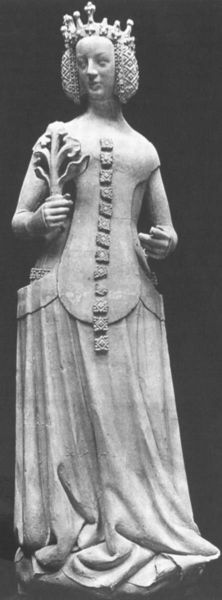
Titel: Kaminstatue im Schloß des Herzogs Jean de Berry in Poitiers, Isabella von Bayern (Gipsabguß)
Institution: Paris, Musée des Monuments francais
Schlagwörter: baum, hand, kopf, blume, blumen, finger, frau, grau, haar, kleid, marmor, mund, nase, ohr, schwarz, weiss, blüten, dame, rock, alt, jung, arme, augen, falten, gesicht, stein, bildnis, hände, auge, gewand, pflanze, knopf, krone, locken, ohren, schultern, skulptur, statue, lächeln, stab, kette, weiblich, büste, faltenwurf, plastik, knöpfe, zweig, kunst, gotisch, antik, königin, netz, zierleiste, königing, ding, lockiges haar, broschen, rockfalten, f, gesicht+, eknöpfe